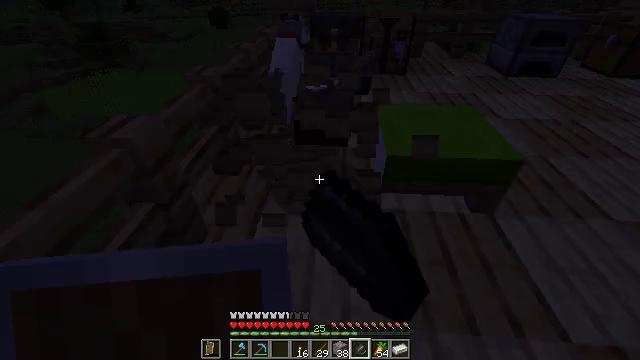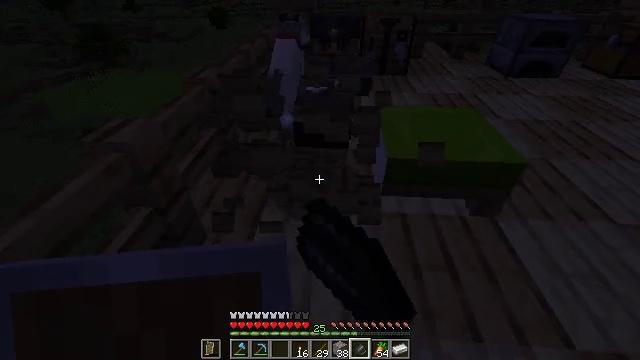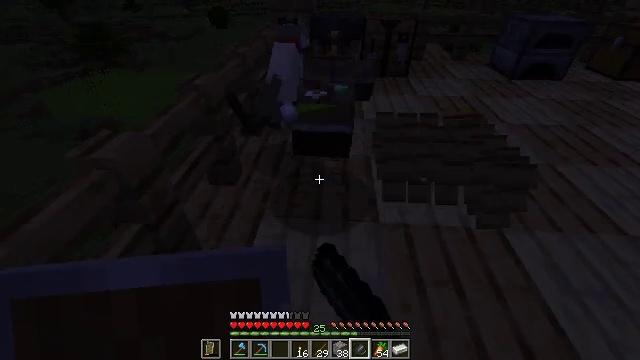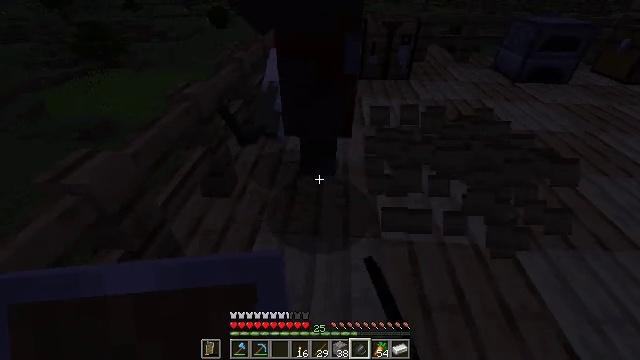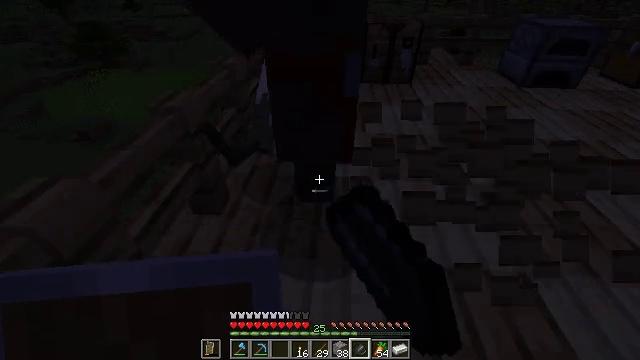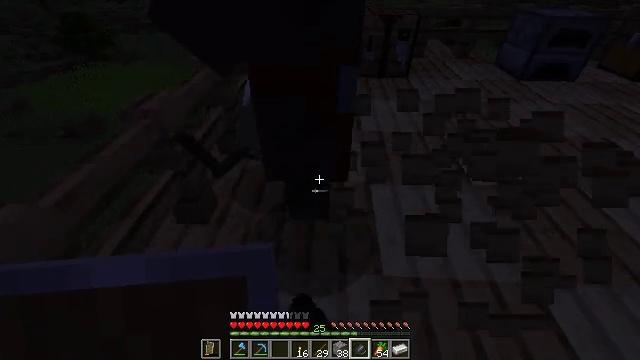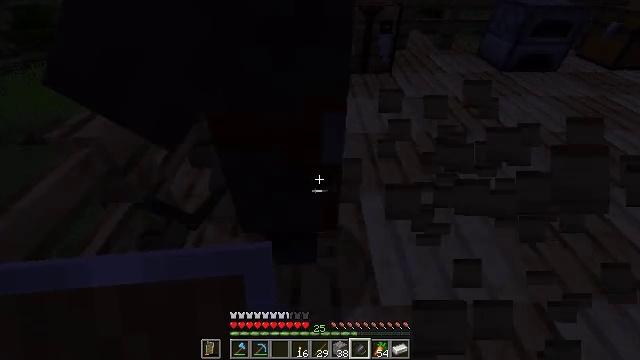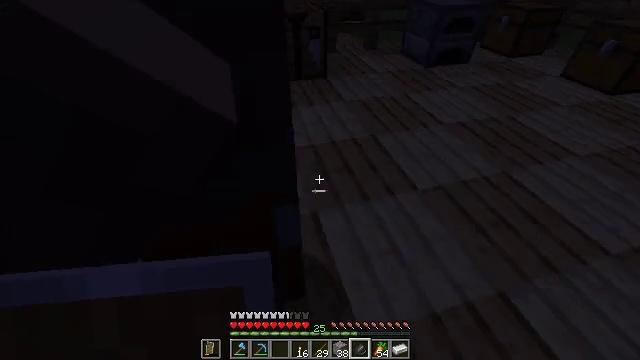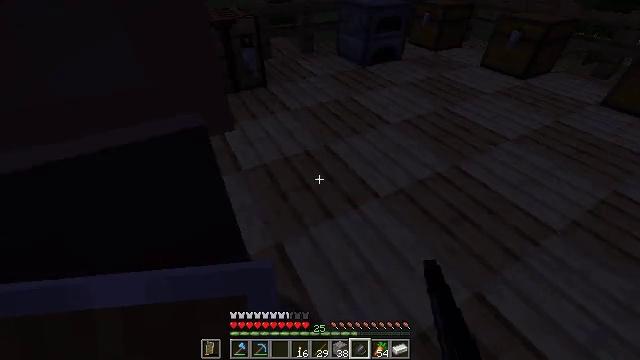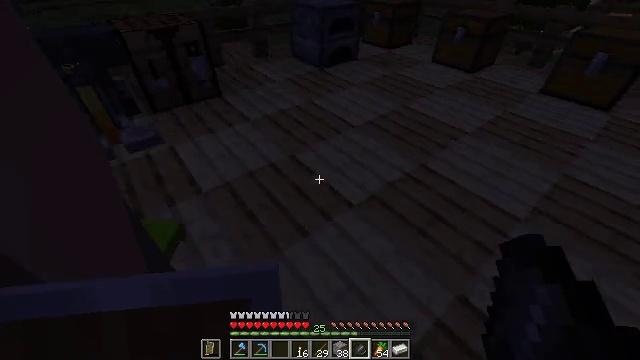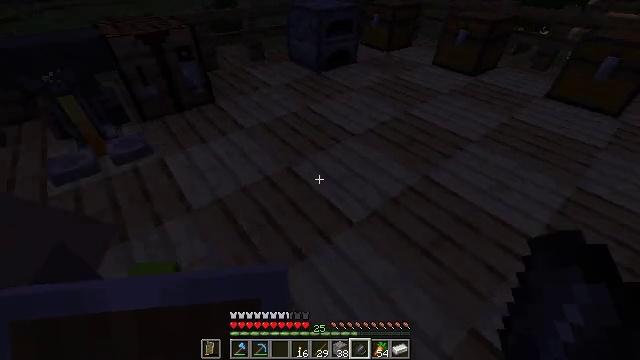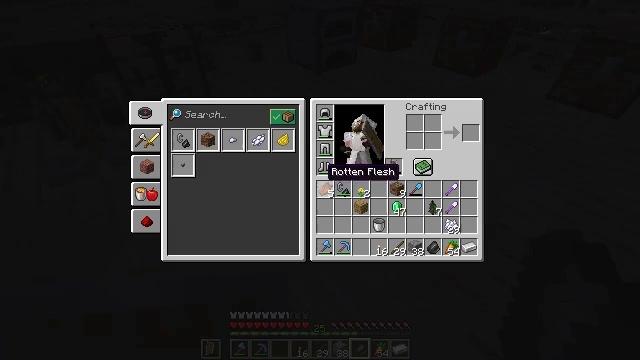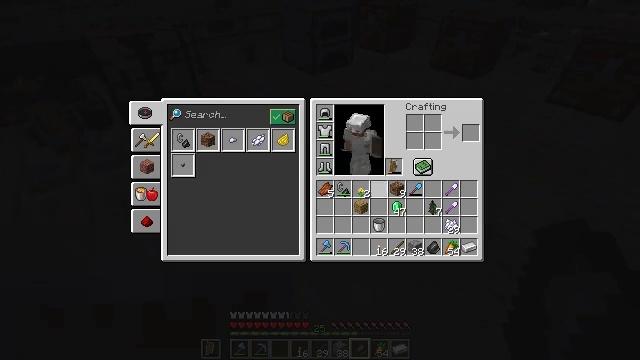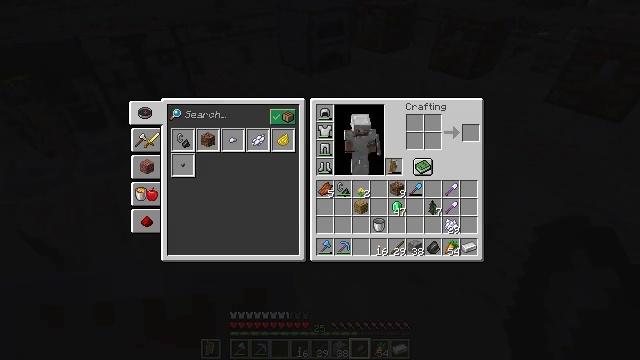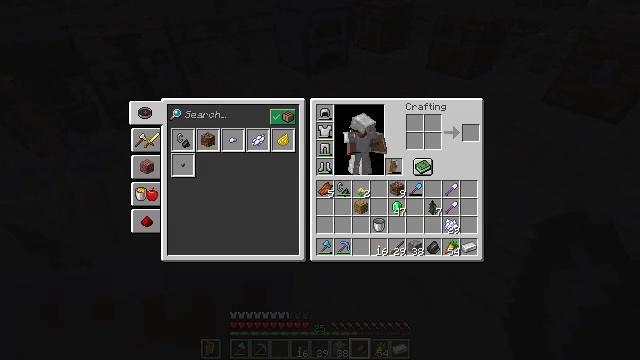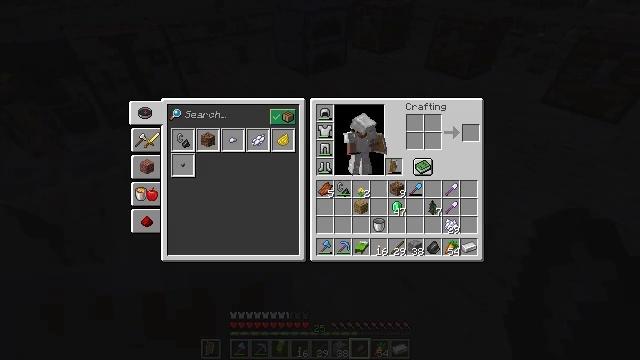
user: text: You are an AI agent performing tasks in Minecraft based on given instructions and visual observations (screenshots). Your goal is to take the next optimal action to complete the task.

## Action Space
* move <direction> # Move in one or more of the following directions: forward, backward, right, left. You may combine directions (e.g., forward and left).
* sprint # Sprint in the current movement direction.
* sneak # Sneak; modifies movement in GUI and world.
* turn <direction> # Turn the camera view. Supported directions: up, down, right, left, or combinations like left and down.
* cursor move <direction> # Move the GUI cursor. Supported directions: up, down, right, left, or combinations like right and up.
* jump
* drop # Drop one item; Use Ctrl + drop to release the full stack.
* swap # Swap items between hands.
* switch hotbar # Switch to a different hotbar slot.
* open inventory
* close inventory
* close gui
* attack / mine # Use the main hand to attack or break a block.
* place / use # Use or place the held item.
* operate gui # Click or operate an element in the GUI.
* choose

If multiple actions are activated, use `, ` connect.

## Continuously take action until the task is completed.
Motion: motion action
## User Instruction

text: Recycle the fletching table.
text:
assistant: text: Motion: move forward, attack / mine
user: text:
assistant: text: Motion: move forward, attack / mine
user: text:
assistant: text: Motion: move forward, attack / mine
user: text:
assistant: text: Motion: move forward, attack / mine
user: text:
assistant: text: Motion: move forward, turn right and down, attack / mine
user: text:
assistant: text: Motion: move forward, turn right and down
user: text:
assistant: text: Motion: move forward, turn right
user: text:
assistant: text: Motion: move forward, turn right
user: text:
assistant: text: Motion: move forward, turn right
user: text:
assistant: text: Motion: move forward
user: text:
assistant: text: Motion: move forward, open inventory
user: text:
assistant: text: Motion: cursor move right, open inventory
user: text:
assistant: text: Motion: cursor move right and down, open inventory
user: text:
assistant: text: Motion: cursor move right and down
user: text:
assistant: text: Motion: sneak, cursor move down
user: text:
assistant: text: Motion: sneak, cursor move down
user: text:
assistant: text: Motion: sneak, cursor move down
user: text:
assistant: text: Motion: sneak
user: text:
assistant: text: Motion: sneak, cursor move left
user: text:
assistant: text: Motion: sneak, cursor move left
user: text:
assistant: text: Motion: sneak, cursor move left
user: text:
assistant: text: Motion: sneak
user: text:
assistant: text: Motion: sneak
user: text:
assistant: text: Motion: sneak
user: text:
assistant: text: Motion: sneak, operate gui
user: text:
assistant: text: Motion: sneak, operate gui
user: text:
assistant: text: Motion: sneak, operate gui
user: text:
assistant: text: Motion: sneak, cursor move left and up
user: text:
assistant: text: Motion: sneak, cursor move left and up
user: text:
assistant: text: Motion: sneak, cursor move left and up